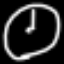
Label: clock